Aerial crown-view tile of a tropical tree (Barro Colorado Island, Panama), acquired 20250414:
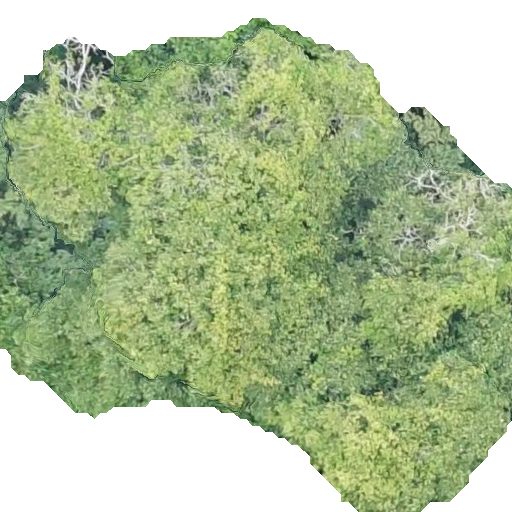
Species: Handroanthus guayacan
GBIF accepted scientific name: Handroanthus guayacan
Crown area: 302.795 m²